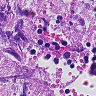
Metastatic tissue present: yes